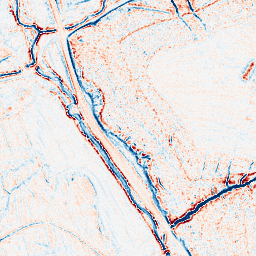
Category: edge_preserving
Decomposition family: anisotropic_diffusion
Decomposition parameters: iterations: 10
kappa: 50
gamma: 0.1
Upsampling method: cubic_mitchell
Upsampling parameters: scale: 4
Upsampling scale: 4